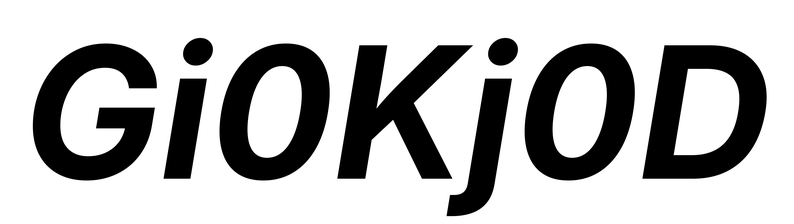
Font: Inter-Italic_Bold_Italic